Question: I would like to display an image on window using OpenCV function. However, anytime that I tried to display image will be fit to the size of display (as show in the example).
If I would like to display an image with difference size of window (for example. window size 1280x960px, and an image is 600x600px at offset coordinate 100x100px) How can I make them?
Sorry that I am beginner of OpenCV and Sorry for my poor English.
Thank you for help. :)

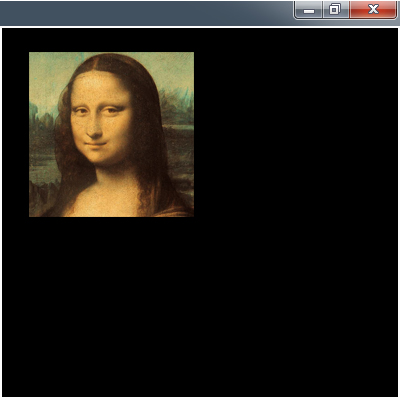
Answer: I'd just make a bigger empty image and place the actual image in there using:
'''
IplImage* smallerImage = cvLoadImage("image.jpg",1)
IplImage* biggerImage = cvCreateImage(cvSize(1280,960),8,3);
cvSetImageROI(biggerImage,cvRect(100,100,800,600);
cvResize(smallerImage,biggerImage);
cvResetImageROI(biggerImage);
cvShowImage("result",biggerImage);
'''